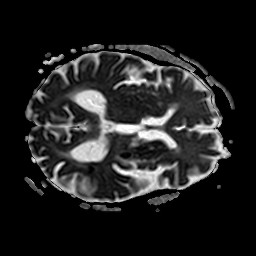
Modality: ADC
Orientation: axial
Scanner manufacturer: philips
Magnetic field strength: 3 T
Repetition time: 4.313 s
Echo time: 0.06069 s